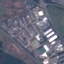
Land use / land cover: Industrial